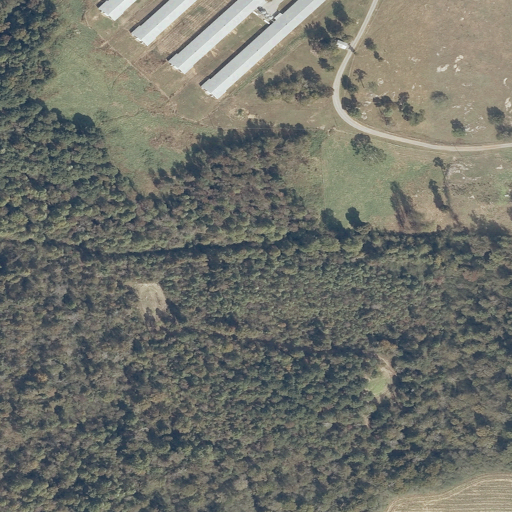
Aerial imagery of gap in Alabama named Winston Gap containing deciduous forest, pasture, mixed forest, barren land, grassland, shrub, evergreen forest, high intensity development, and cultivated crops